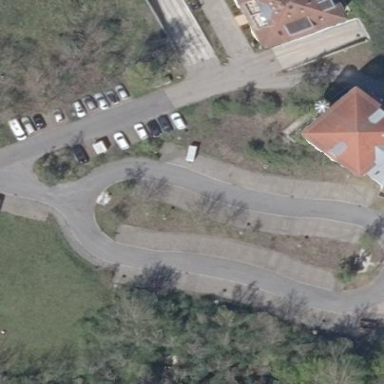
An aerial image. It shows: Parking aisle designated as service road.